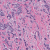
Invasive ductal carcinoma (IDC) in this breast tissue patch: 1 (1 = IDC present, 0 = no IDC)